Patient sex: M
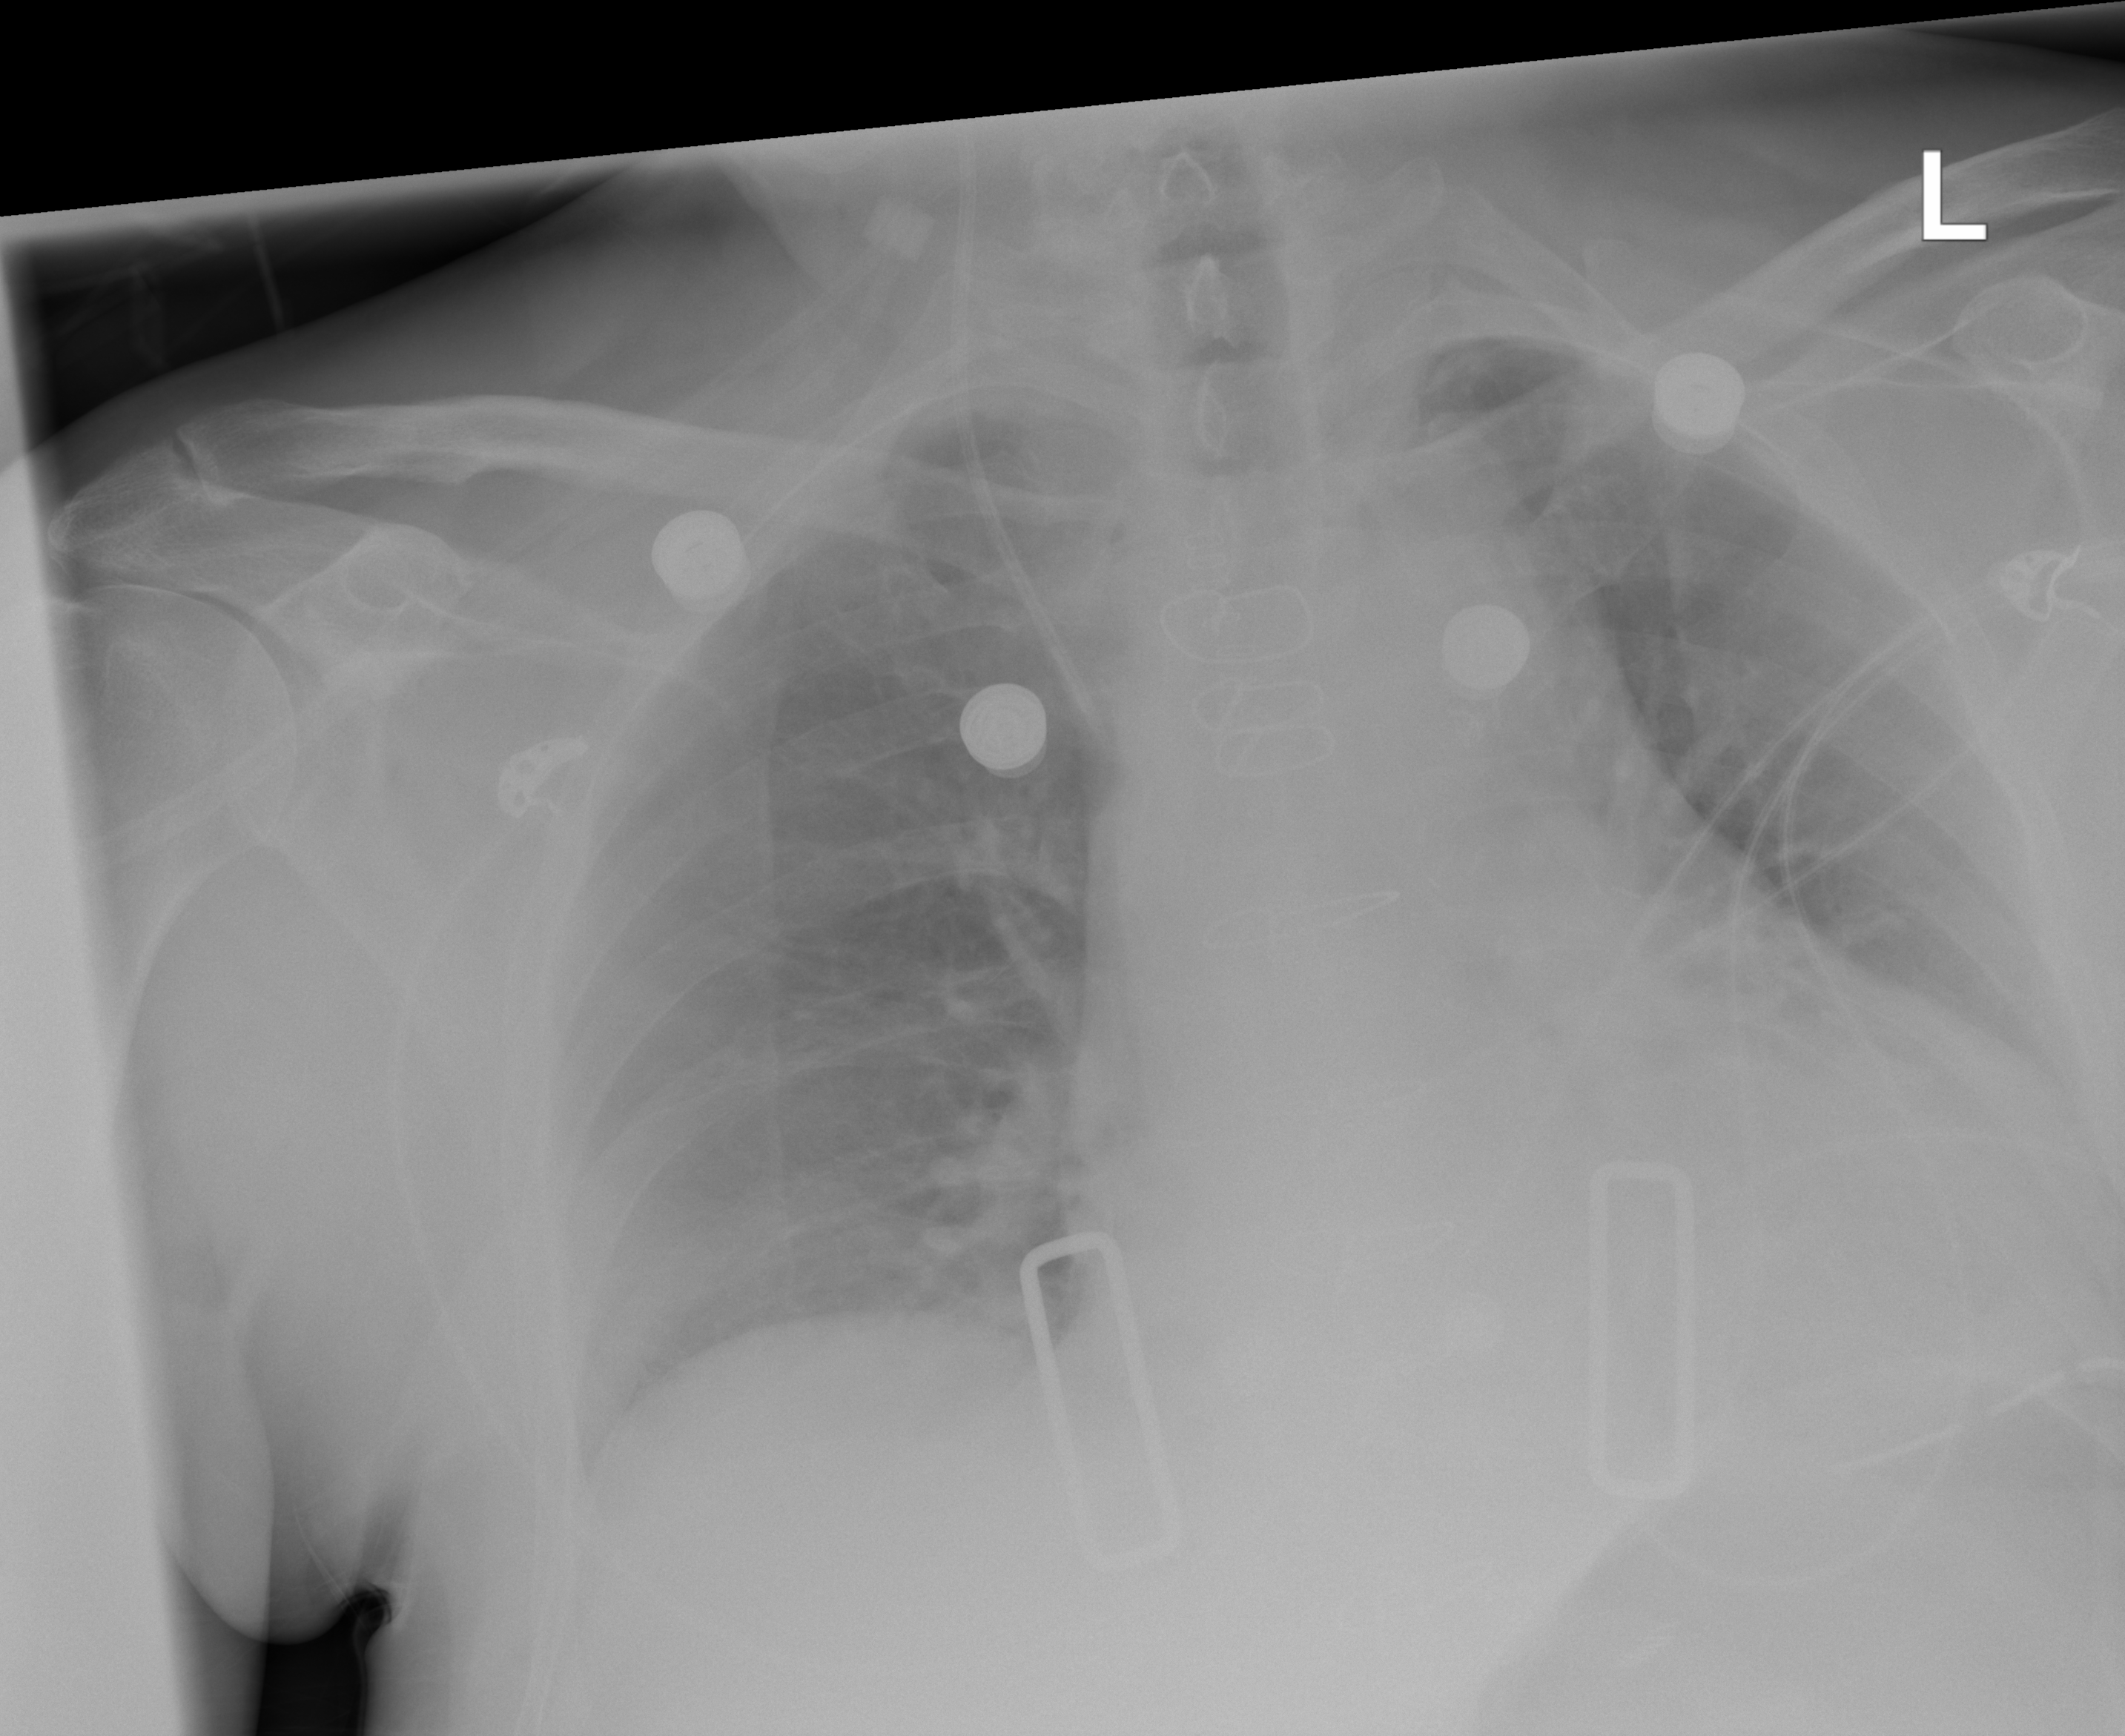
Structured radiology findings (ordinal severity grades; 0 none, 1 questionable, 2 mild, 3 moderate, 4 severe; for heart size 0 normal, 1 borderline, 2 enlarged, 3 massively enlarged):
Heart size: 2
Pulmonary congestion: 2
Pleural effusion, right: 1
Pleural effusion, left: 1
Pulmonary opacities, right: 0
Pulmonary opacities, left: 0
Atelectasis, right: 0
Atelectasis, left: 0